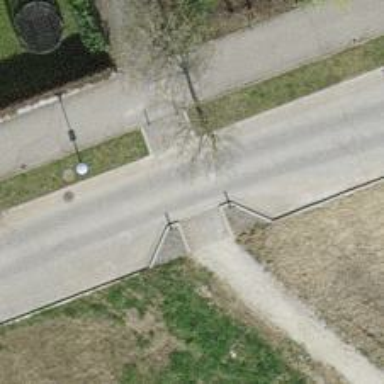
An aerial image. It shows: Unmarked crossing on the road.